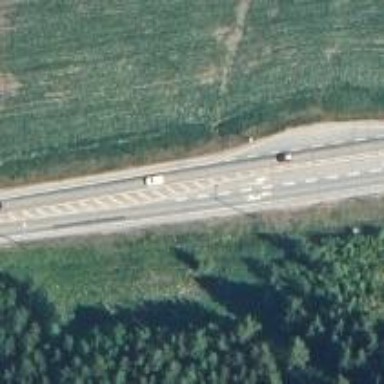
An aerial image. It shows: Asphalt road designated as trunk highway.